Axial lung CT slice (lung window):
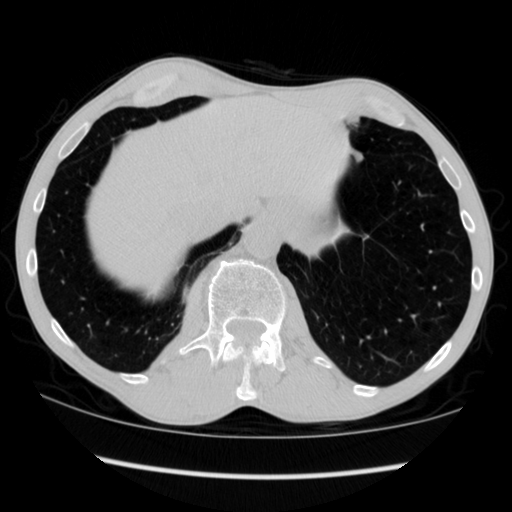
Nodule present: no